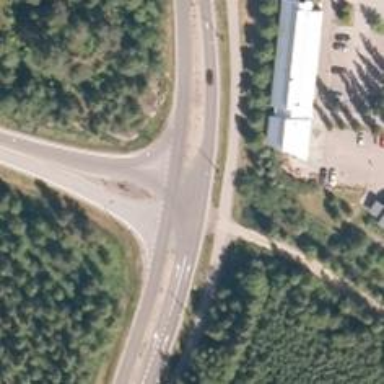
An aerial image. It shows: Trunk link highway.